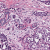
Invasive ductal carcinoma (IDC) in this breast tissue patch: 1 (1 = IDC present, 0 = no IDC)